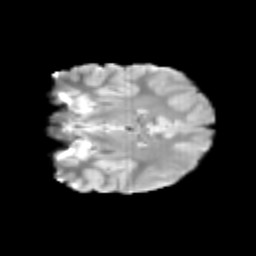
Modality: T2w
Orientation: coronal
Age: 11
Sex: female
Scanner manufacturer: siemens
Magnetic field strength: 3 T
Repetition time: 3.8 s
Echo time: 0.07 s